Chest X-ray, AP view. Patient: 11 years old, sex F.
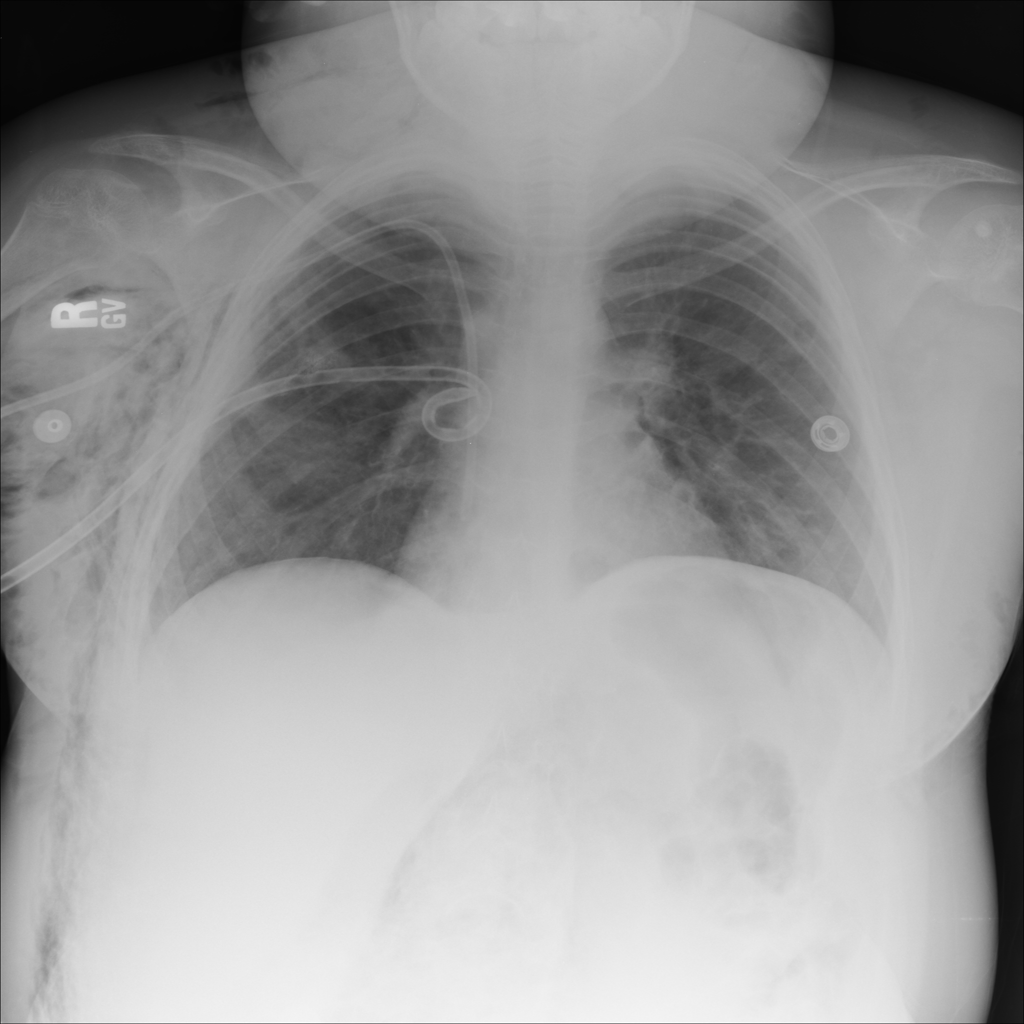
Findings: Pneumothorax